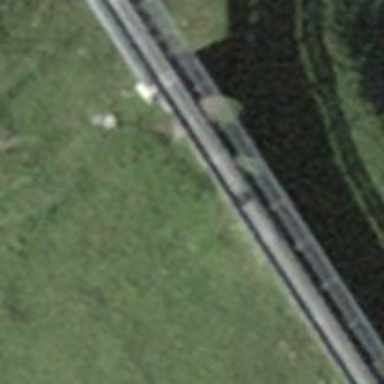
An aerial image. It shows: Funicular railway with one track.